Question: I have a custom 'ListView' in which each 'row.xml' looks like this:
'''
<LinearLayout xmlns:android="http://schemas.android.com/apk/res/android"
android:layout_width="fill_parent"
android:layout_height="fill_parent"
android:gravity="bottom"
android:orientation="horizontal" >
<CheckBox
android:id="@+id/star_listed"
style="?android:attr/starStyle"
android:layout_width="wrap_content"
android:layout_height="wrap_content"
android:layout_gravity="center_vertical"
android:contentDescription="@string/question_img_cd"
android:focusable="false"/>
<TextView
android:id="@+id/listTitles"
style="@style/ListTitles" />
'''
Everything works fine except that when I press anywhere on the 'ListView', the background of the 'CheckBox' changes to black (instead of remaining white). It happened before to my 'TextView' as well until I set its background color to white.

If I changed the 'CheckBox' background to white, or even tranparent, it disappears.
Any suggestions?
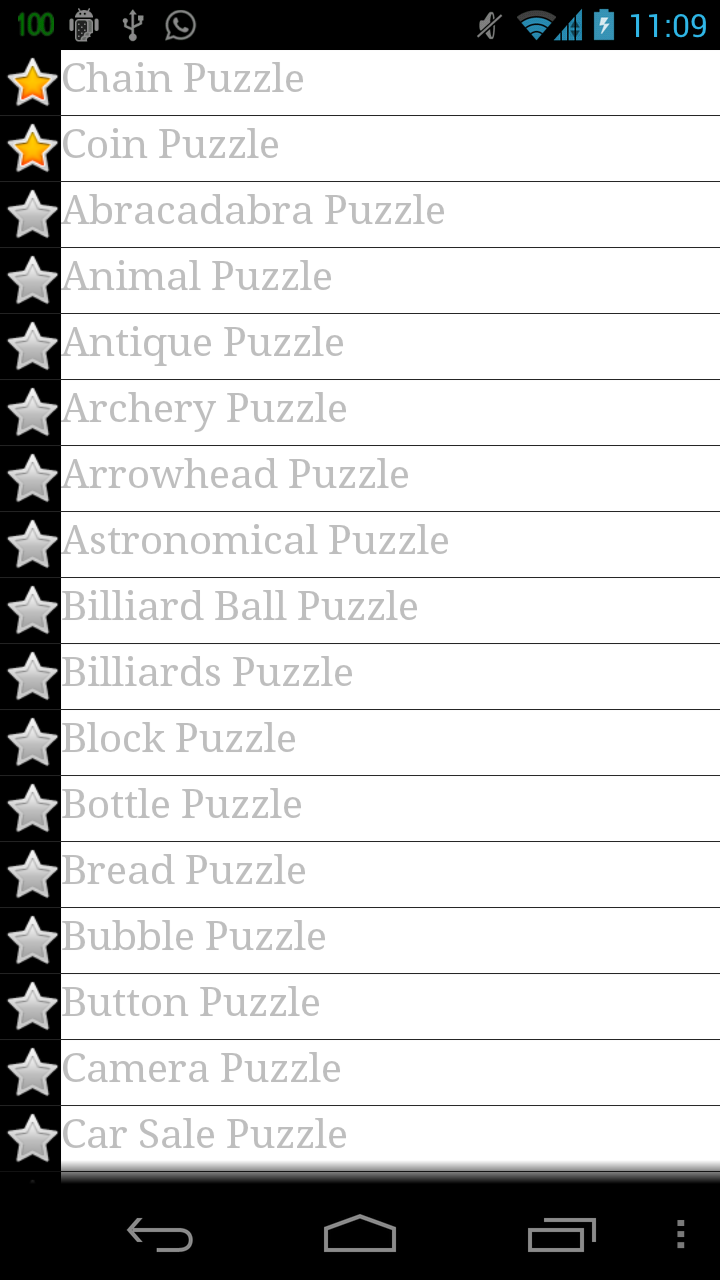
Answer: I'm not sure but that probably happens because you use the default style attribute for the star('?android:attr/starStyle') which has a transparent background(I'm not sure) and you see the underlying black row color. Try to set the the white color for the parent 'LinearLayout' in the row instead of setting the color for each 'View' in the row.